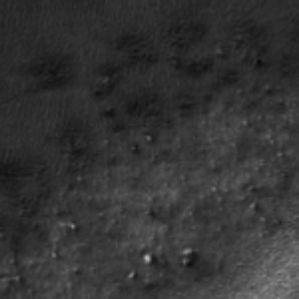
Label: frost